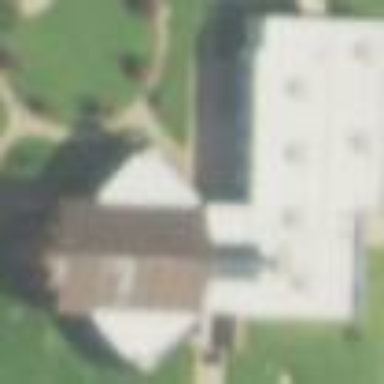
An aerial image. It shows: Chapel building.